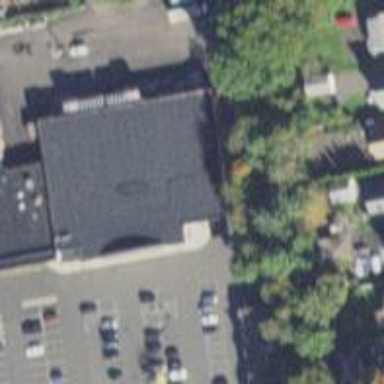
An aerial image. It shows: Supermarket.